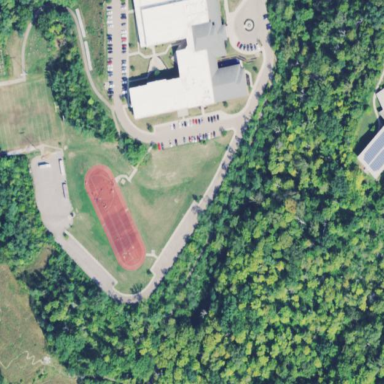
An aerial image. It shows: School.